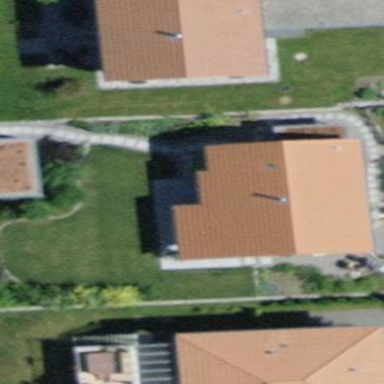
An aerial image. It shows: Residential building.